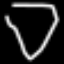
Label: diamond